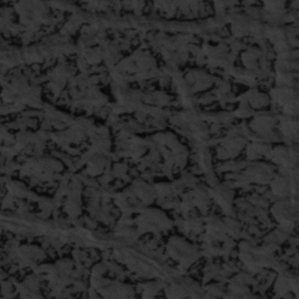
Label: frost